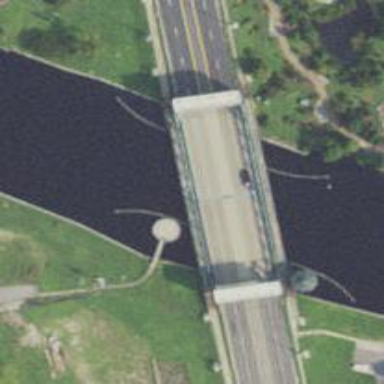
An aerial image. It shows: Bascule movable bridge on footway.